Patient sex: M
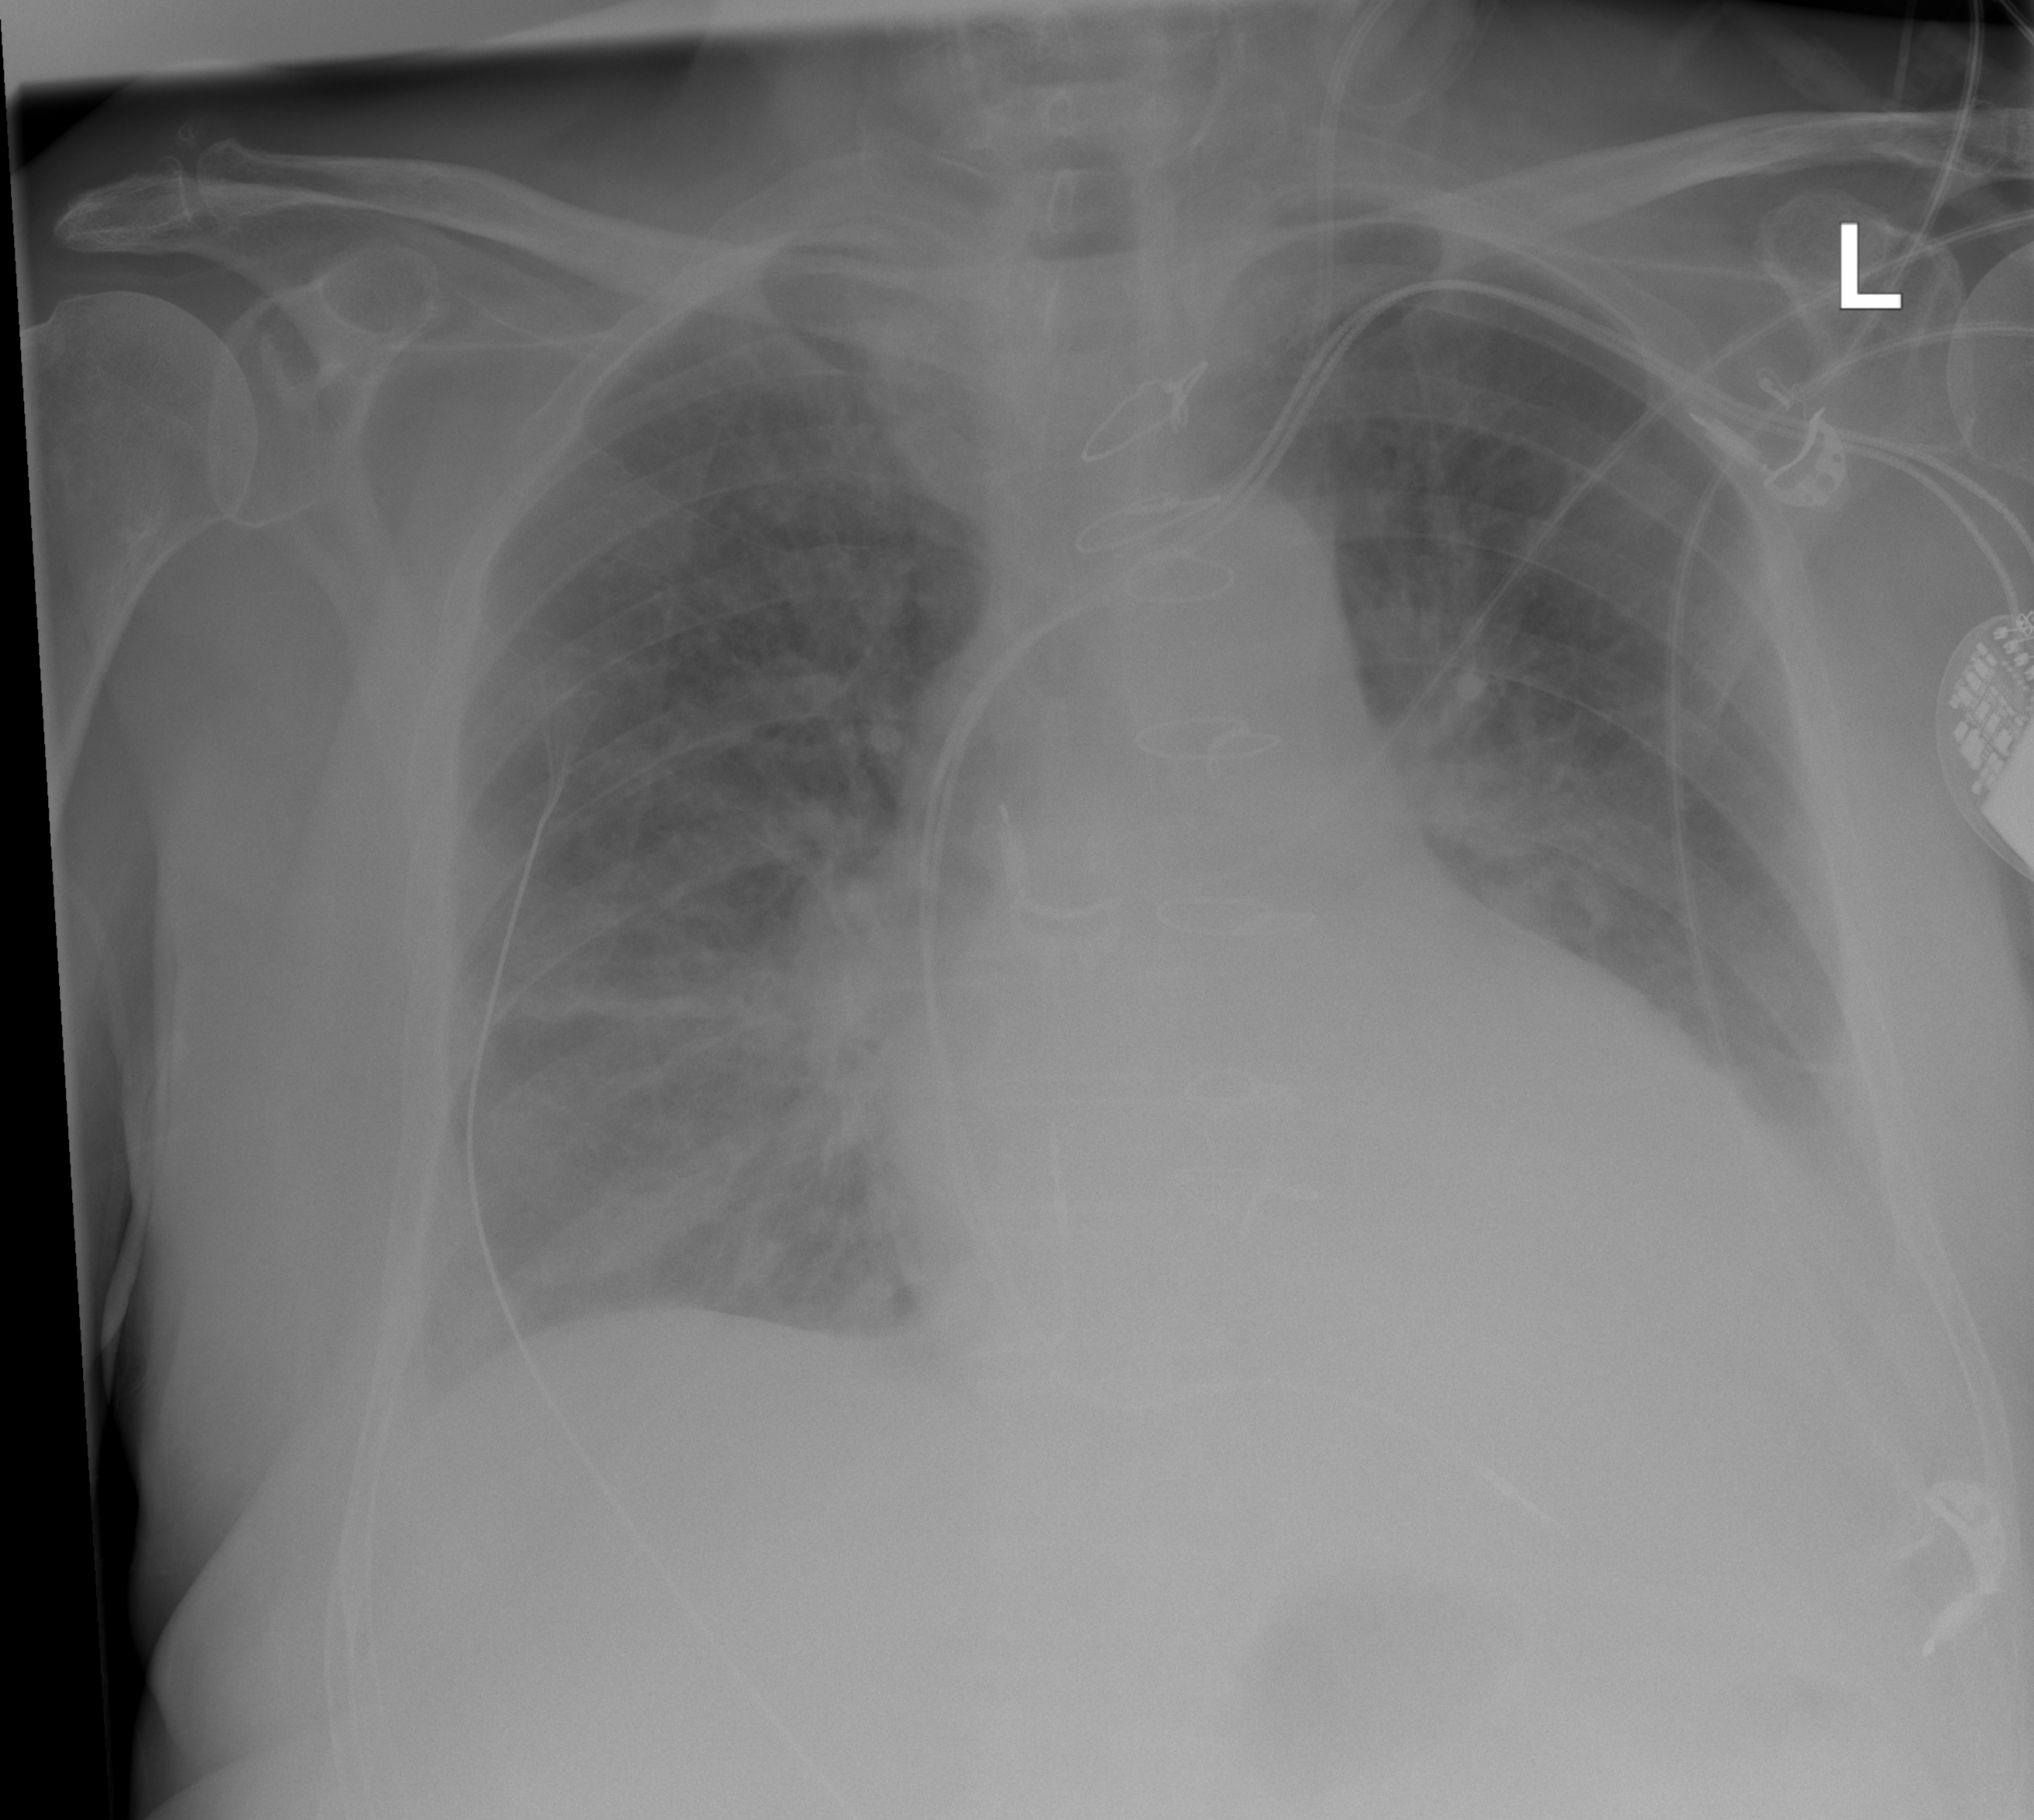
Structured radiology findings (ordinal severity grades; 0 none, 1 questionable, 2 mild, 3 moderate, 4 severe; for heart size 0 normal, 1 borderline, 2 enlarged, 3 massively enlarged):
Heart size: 2
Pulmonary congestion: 2
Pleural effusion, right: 0
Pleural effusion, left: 2
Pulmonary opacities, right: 0
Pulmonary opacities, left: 0
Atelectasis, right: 0
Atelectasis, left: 0